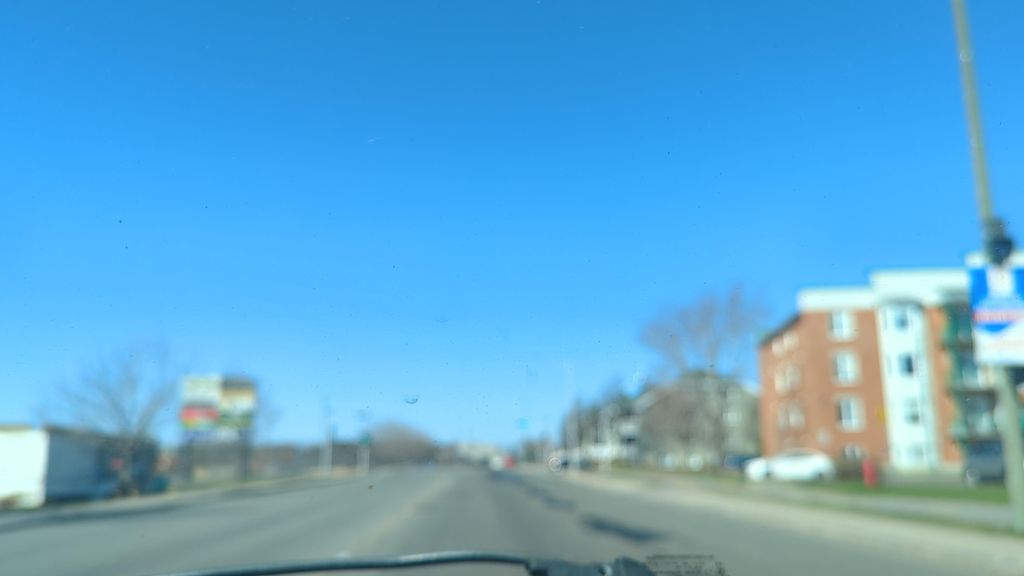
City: quebec_city